Frequency: 90000
Velocity: 0,279
Power: 5,2
Pulse duration: 0,0000001
Pass count: 1
Magnification: 10
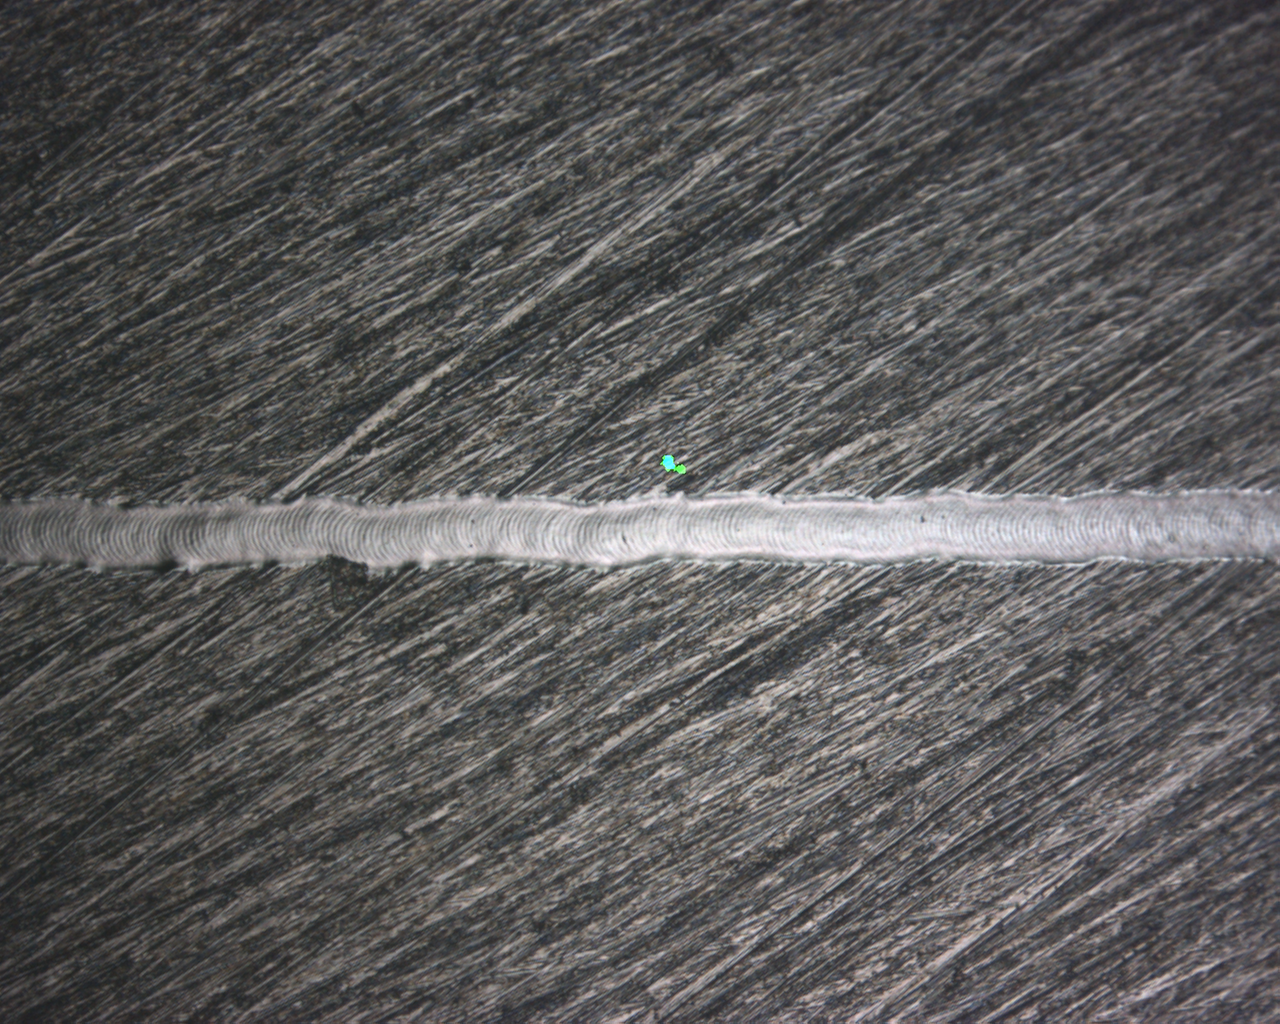
Measured width: 189.291
Other width: 6.056